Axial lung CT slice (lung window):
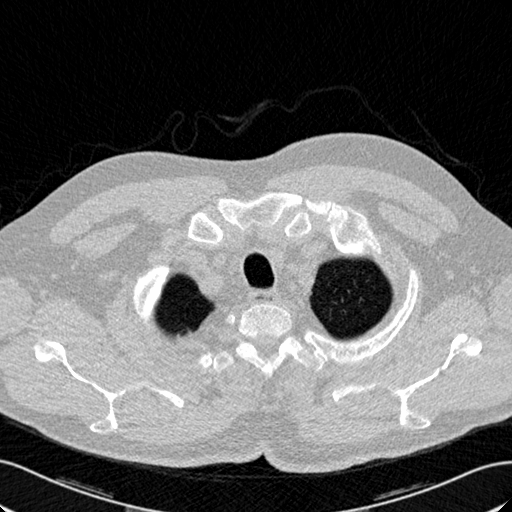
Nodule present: no